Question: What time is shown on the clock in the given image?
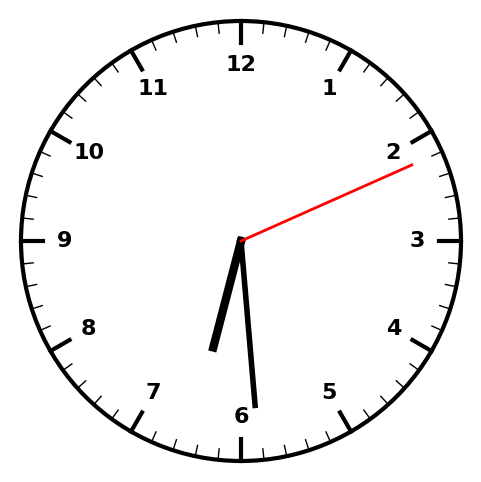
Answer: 06:29:11